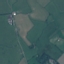
Land use / land cover: Pasture